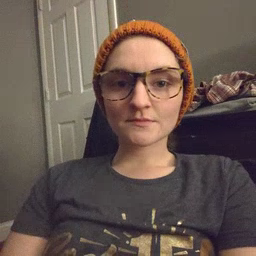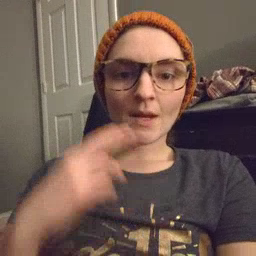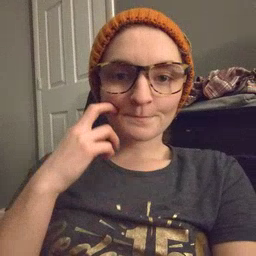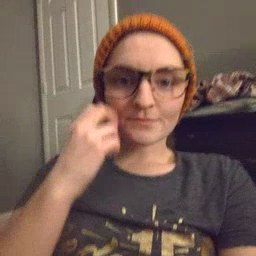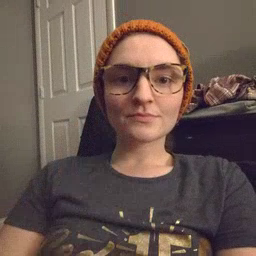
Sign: gum